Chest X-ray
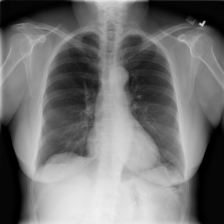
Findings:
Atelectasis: negative
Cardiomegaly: negative
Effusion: negative
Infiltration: negative
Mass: negative
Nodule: negative
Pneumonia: negative
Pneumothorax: negative
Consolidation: negative
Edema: negative
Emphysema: negative
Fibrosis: negative
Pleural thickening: negative
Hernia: negative